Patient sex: M
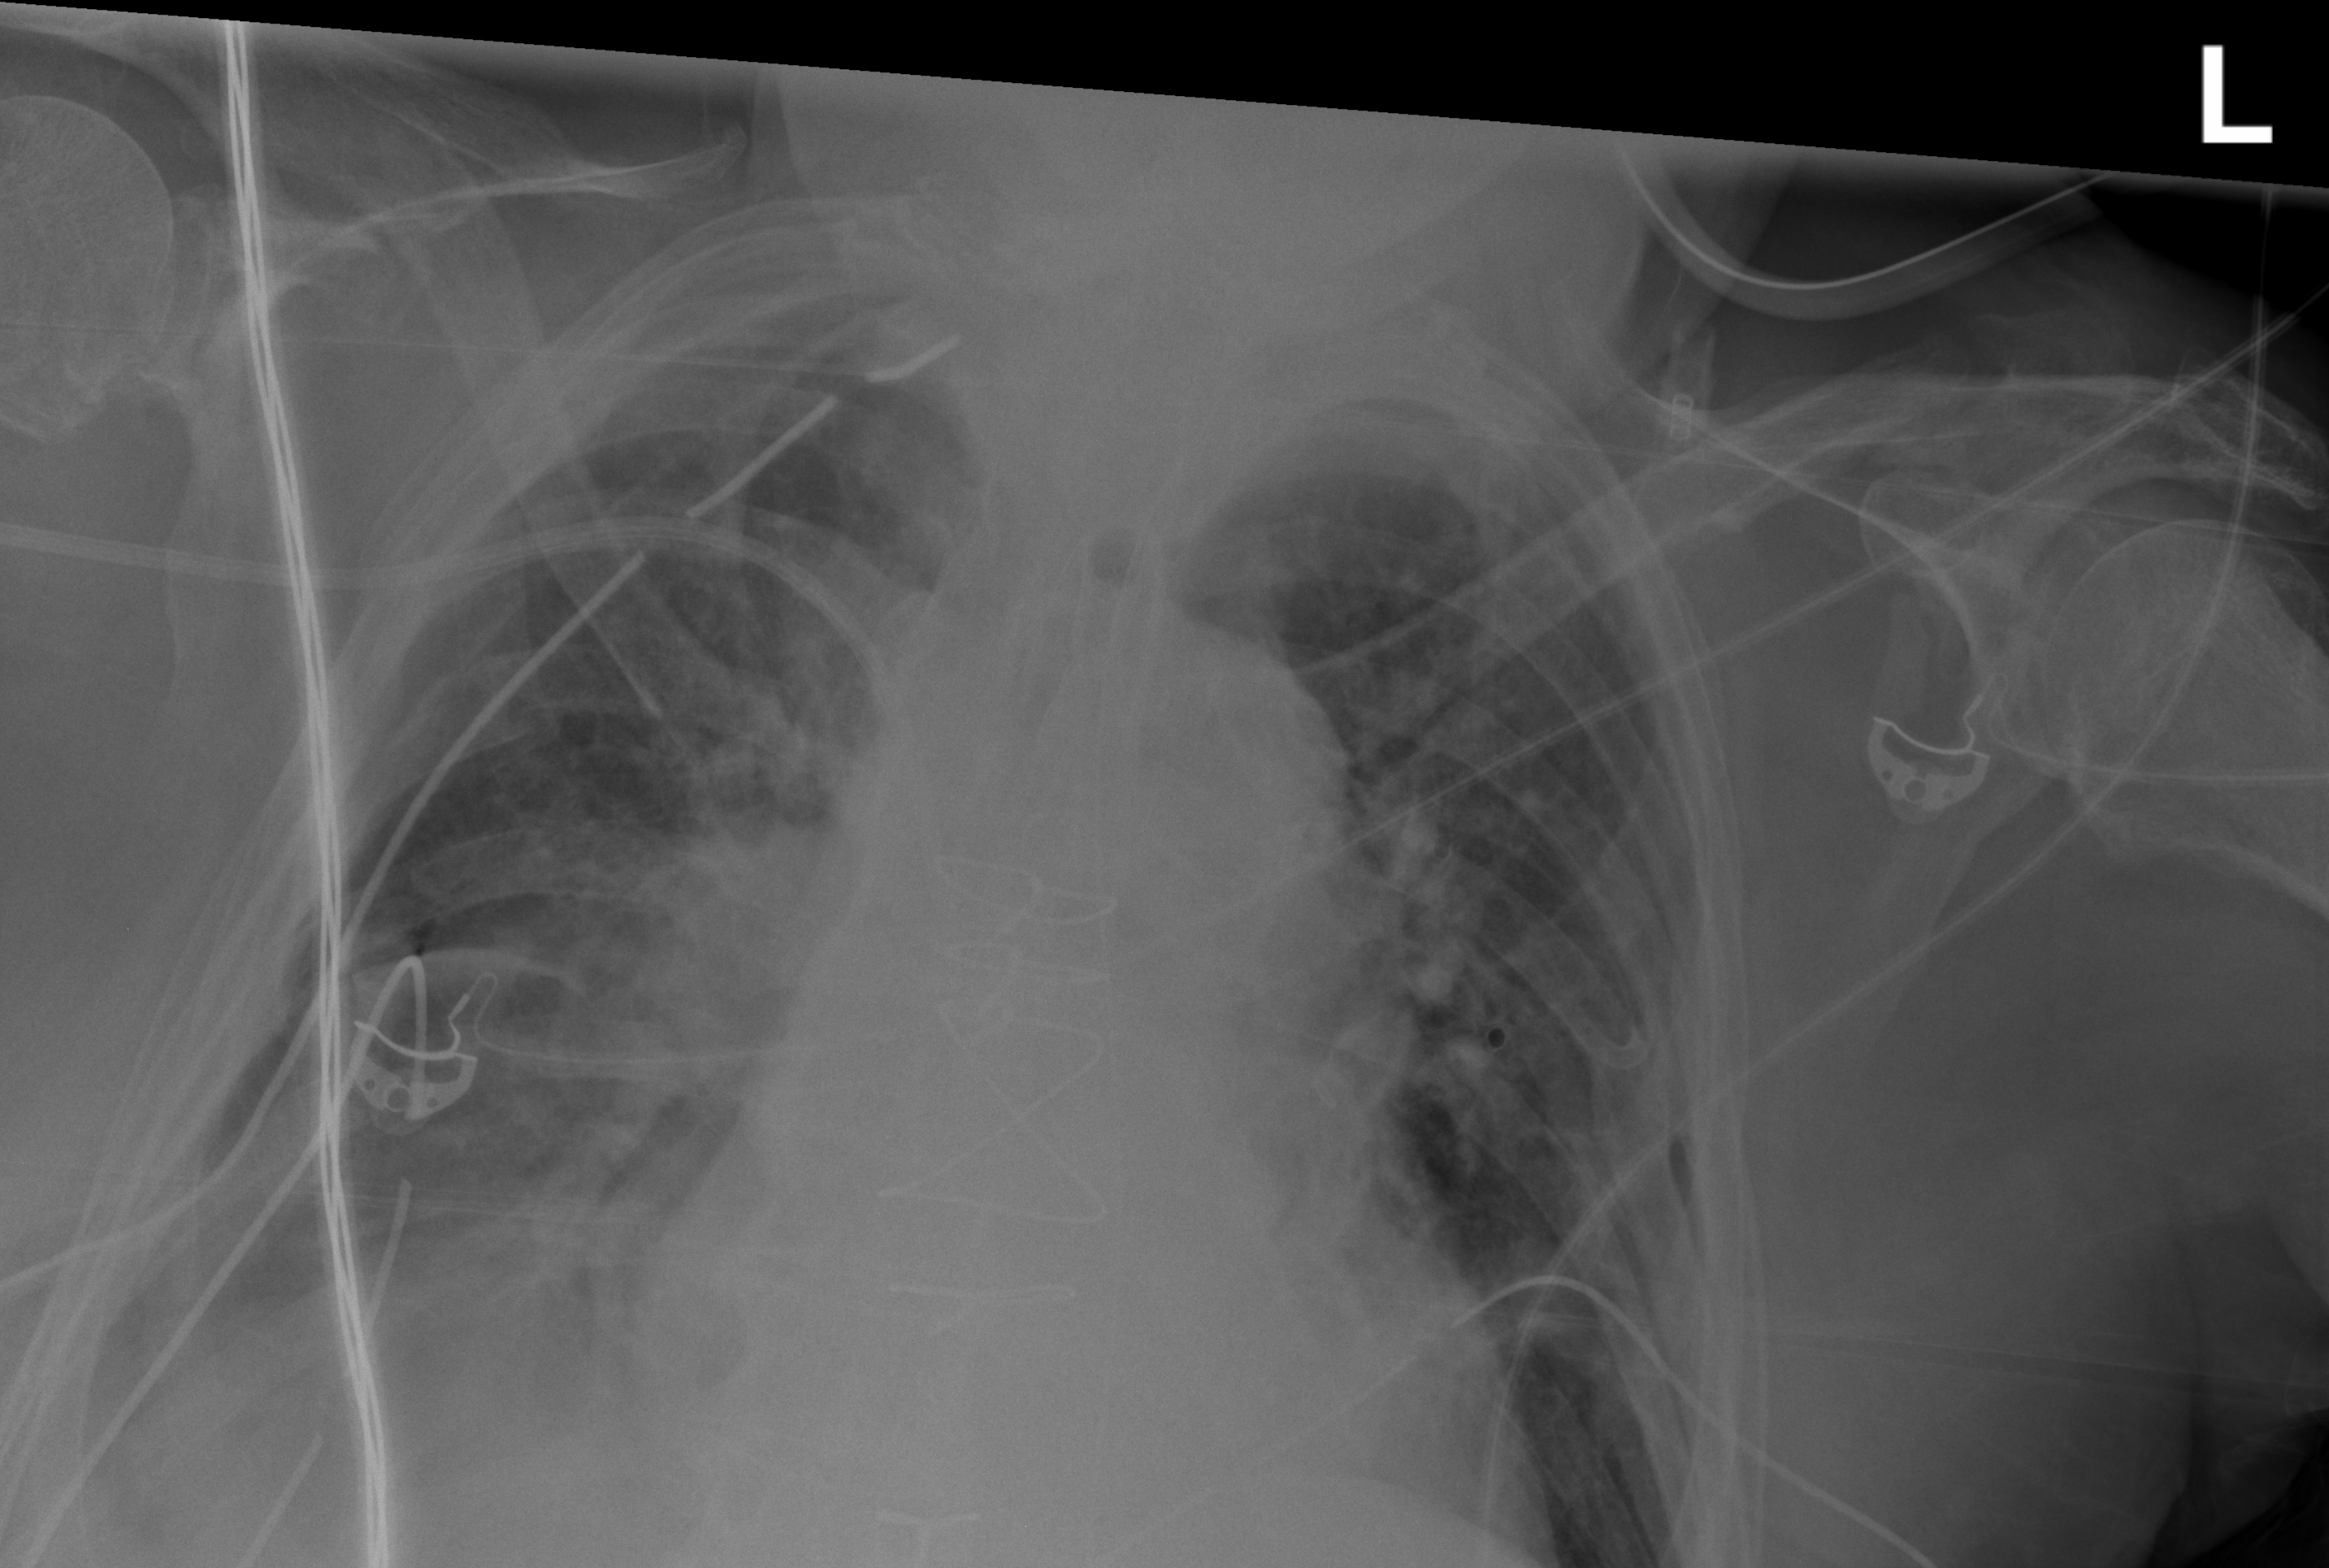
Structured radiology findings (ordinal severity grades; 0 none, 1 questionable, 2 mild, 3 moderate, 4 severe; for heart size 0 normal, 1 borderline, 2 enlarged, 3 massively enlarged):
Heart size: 1
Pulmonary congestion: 2
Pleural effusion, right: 3
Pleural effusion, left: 0
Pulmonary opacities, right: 0
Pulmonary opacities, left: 0
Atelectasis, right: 2
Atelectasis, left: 0